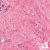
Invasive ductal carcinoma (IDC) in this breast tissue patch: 0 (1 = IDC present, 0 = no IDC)